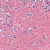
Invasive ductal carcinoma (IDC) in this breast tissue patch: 1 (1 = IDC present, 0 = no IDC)